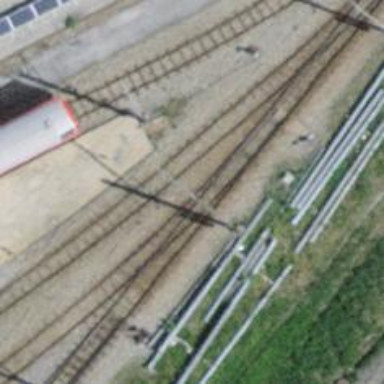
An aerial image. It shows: Narrow-gauge railway in service yard. The railway is electrified with contact line.